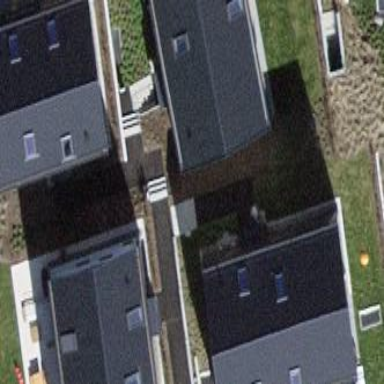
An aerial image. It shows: Gabled roofed apartment building with black roof.